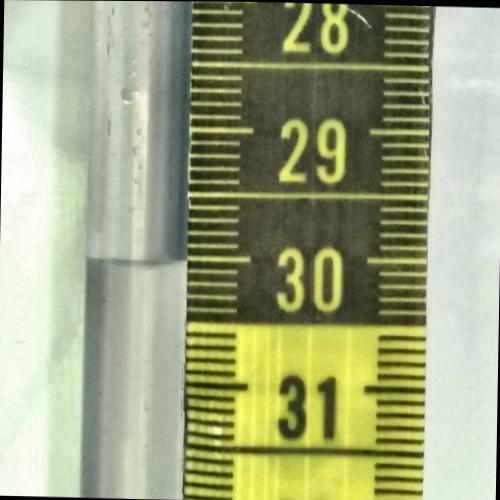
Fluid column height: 30.0 cm